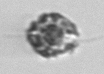
Label: coccolithophorid